Field crop: maize
Growth stage: 2
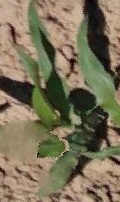
Species: maize